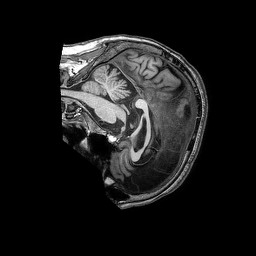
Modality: T1w
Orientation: sagittal
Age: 70
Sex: male
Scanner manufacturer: philips
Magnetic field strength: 3 T
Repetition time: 0.007106 s
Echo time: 0.00327 s